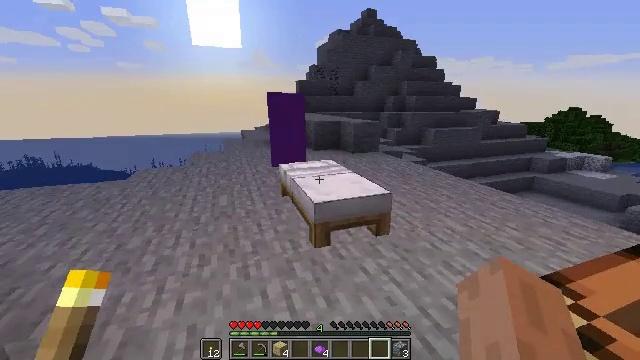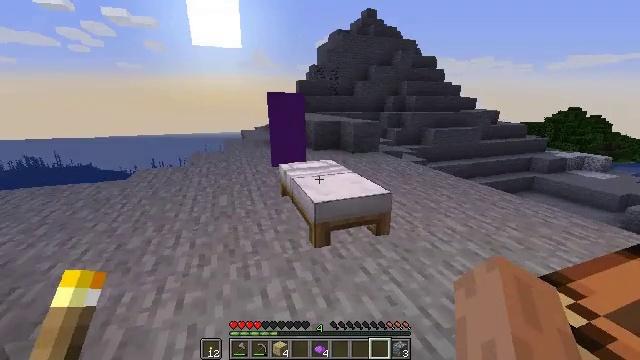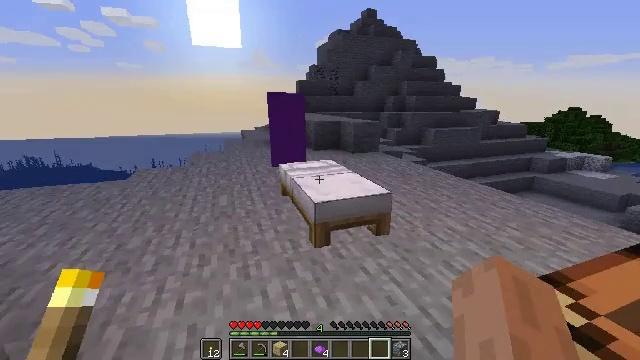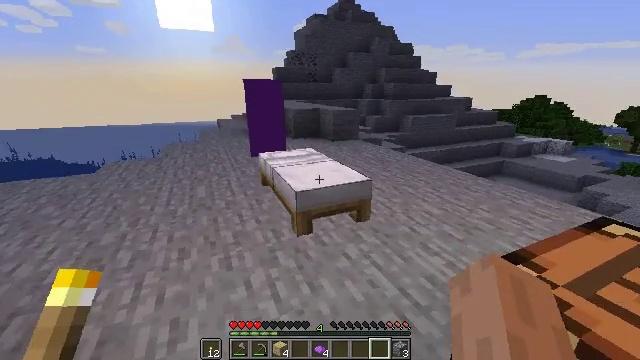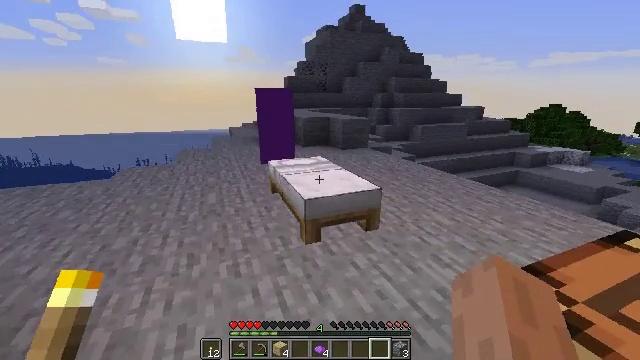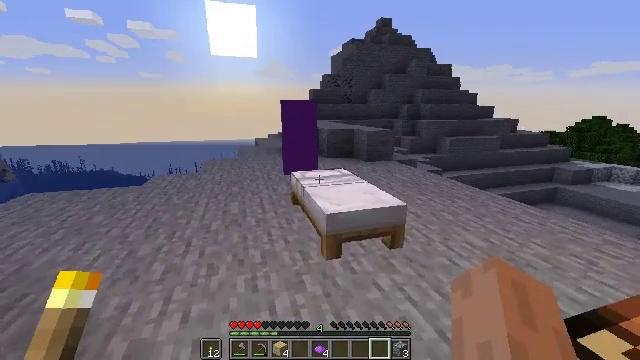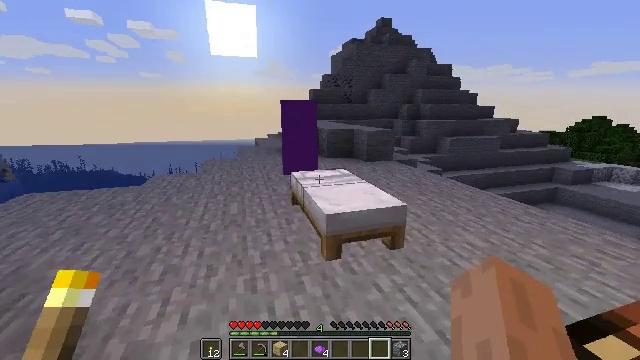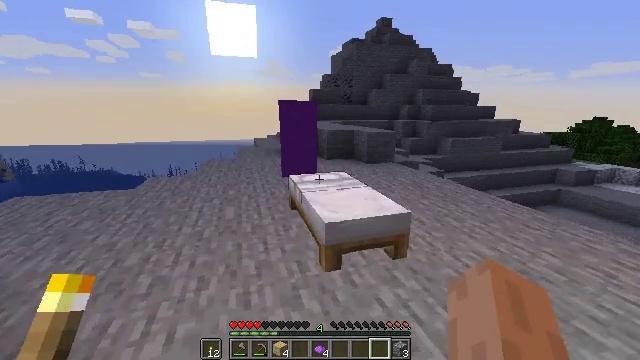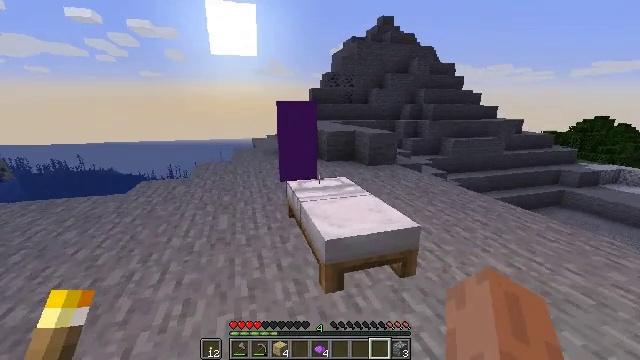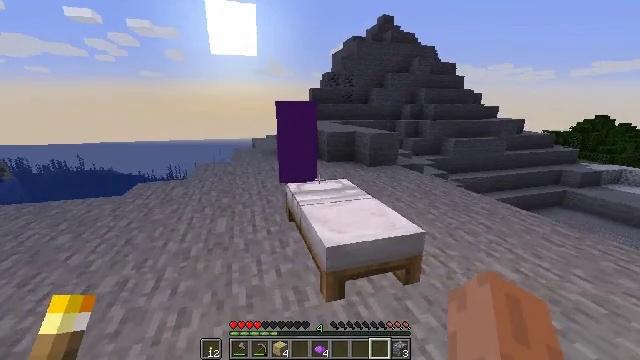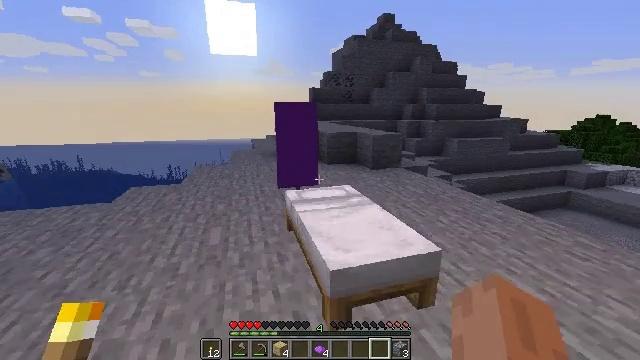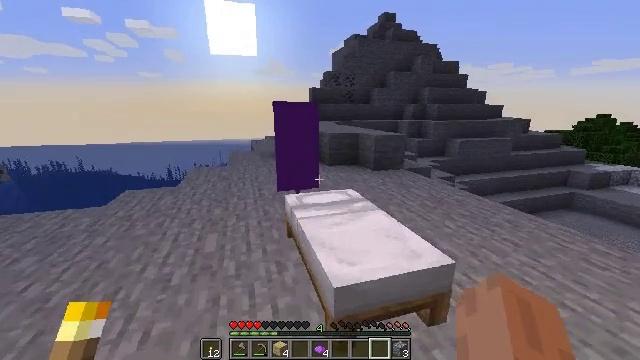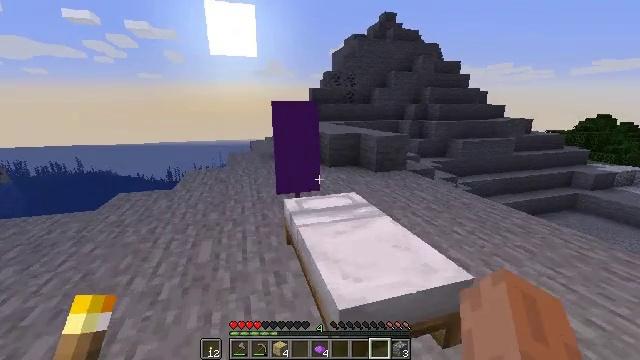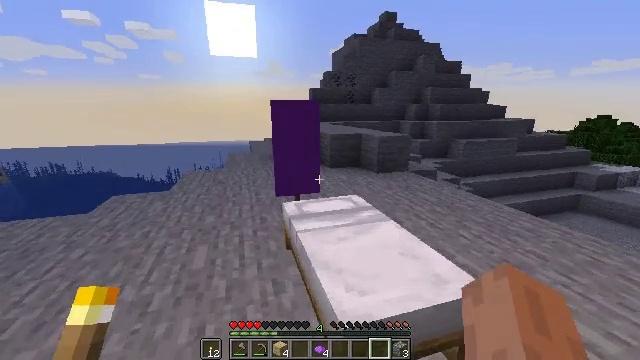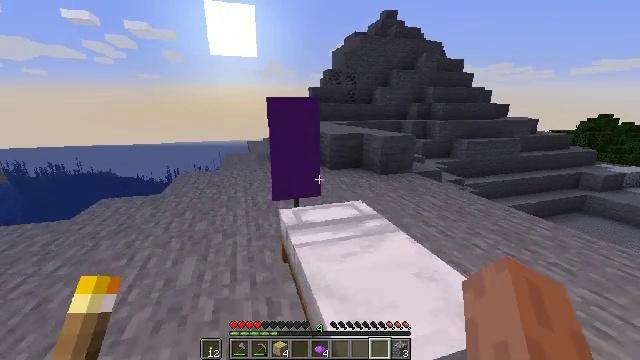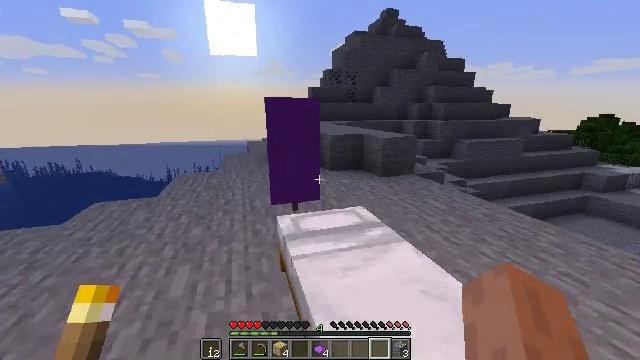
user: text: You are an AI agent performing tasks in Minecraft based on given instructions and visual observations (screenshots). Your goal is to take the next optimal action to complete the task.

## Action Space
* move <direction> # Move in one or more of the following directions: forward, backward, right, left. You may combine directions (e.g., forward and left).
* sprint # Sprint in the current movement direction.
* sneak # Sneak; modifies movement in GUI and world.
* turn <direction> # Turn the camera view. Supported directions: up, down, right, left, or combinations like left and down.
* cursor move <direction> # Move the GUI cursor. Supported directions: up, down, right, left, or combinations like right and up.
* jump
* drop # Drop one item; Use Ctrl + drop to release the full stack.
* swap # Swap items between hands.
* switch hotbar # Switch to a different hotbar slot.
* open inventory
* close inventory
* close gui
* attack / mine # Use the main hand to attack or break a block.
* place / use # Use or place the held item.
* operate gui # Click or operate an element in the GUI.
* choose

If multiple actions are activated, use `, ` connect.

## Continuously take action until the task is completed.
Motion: motion action
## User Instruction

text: Break the purple banner from a structure.
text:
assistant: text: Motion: no_op
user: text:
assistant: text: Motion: no_op
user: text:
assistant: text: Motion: turn right and down
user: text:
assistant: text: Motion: turn left and up
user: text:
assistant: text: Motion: move forward, turn left and up
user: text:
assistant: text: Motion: move forward
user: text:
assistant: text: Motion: move forward
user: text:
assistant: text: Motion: move forward
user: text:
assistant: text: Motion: move forward
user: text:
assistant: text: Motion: move forward
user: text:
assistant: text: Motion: move forward
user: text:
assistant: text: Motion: move forward
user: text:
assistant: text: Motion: move forward
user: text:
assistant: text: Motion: move forward
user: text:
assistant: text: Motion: move forward
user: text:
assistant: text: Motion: move forward
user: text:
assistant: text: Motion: move forward
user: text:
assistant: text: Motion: move forward
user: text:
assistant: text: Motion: move forward
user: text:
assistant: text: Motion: move forward, turn left
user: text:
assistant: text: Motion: move forward
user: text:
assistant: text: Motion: move forward, turn left and down
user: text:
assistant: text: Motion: move forward, turn left and down
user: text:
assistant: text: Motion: move forward, turn left and down
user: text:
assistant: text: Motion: turn left
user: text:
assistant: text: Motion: turn left
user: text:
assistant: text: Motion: attack / mine
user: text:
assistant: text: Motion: attack / mine
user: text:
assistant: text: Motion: attack / mine
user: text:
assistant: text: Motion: attack / mine